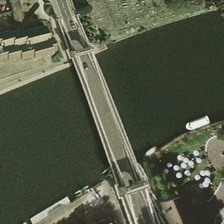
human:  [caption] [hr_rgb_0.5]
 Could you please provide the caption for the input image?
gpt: several buildings and green trees are in two sides of a river with a bridge over it .

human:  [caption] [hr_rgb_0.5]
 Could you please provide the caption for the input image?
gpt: several buildings and green trees are in two sides of a river with a bridge over it .

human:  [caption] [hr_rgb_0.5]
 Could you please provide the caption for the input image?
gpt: several buildings and green trees are in two sides of a river with a bridge over it .

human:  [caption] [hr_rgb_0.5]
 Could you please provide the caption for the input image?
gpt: several buildings and green trees are in two sides of a river with a bridge over it .

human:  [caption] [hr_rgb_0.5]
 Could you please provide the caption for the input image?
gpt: several buildings and green trees are in two sides of a river with a bridge over it .